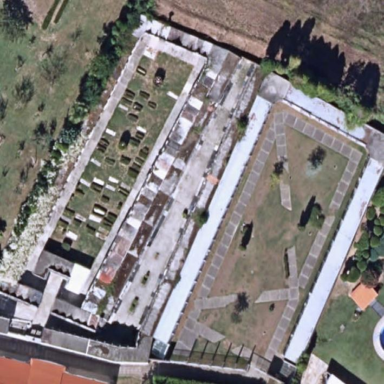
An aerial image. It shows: Grave yard.